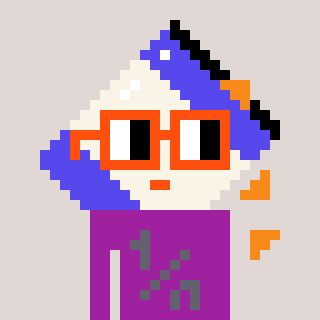
a pixel art character with square orange glasses, a chips-shaped head and a magenta-colored body on a warm background